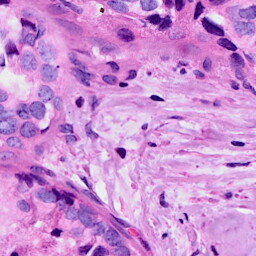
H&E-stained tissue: Breast